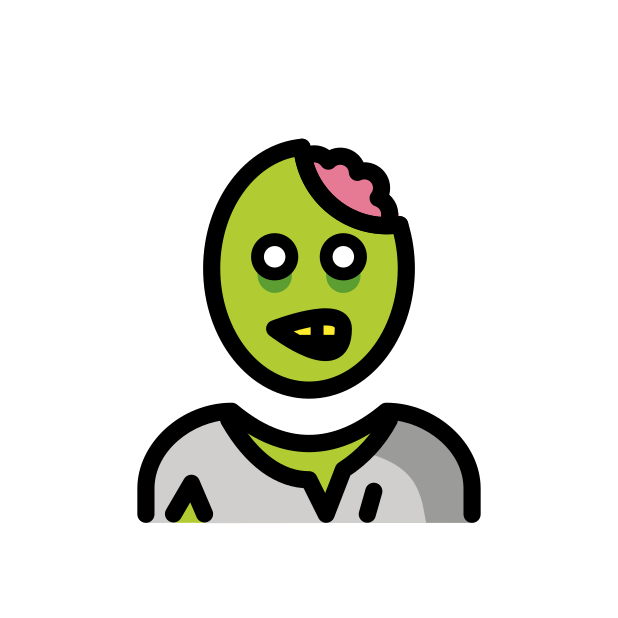
Emoji: 🧟
Name: zombie
Unicode: 0x1f9df